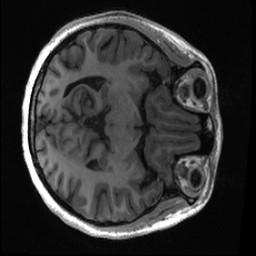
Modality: T1w
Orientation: axial
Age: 19
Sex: female